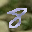
Label: 8